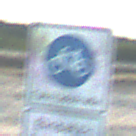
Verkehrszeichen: BeginnFahrradstrasse
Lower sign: BesondereFahrzeugeUndTransportgueter3
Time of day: SunriseSunset
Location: Outdoor (Beach)
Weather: Clear
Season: NotSpecified
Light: Natural